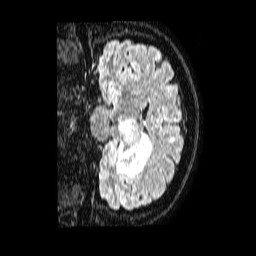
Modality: FLAIR
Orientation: coronal
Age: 51
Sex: female
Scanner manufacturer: philips
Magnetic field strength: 1.5 T
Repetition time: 4.8 s
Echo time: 0.3 s